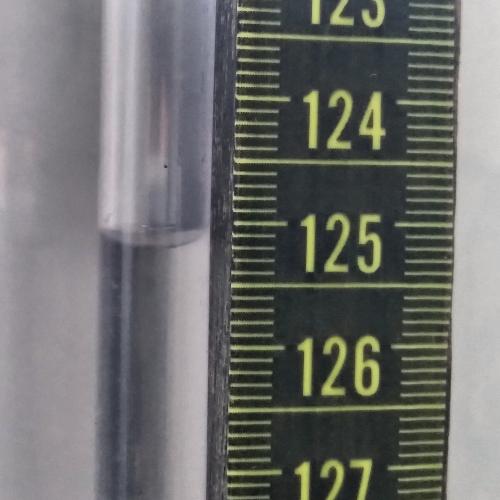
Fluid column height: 125.2 cm